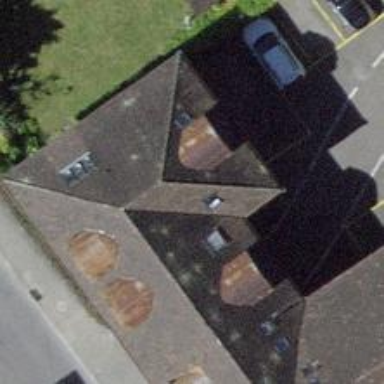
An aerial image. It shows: Office building.